Field crop: tomato
Growth stage: 1
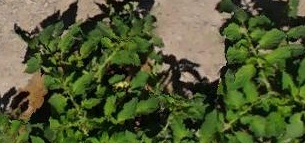
Species: tomato